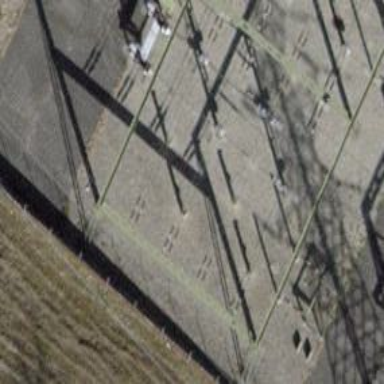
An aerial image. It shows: Power line is depicted.